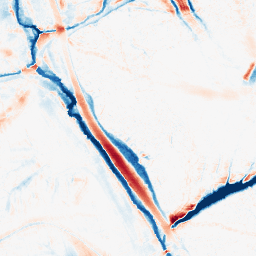
Category: morphological
Decomposition family: morphological_ellipse
Decomposition parameters: operation: average
width: 20
height: 30
Upsampling method: cubic_catmull_rom
Upsampling parameters: scale: 8
Upsampling scale: 8